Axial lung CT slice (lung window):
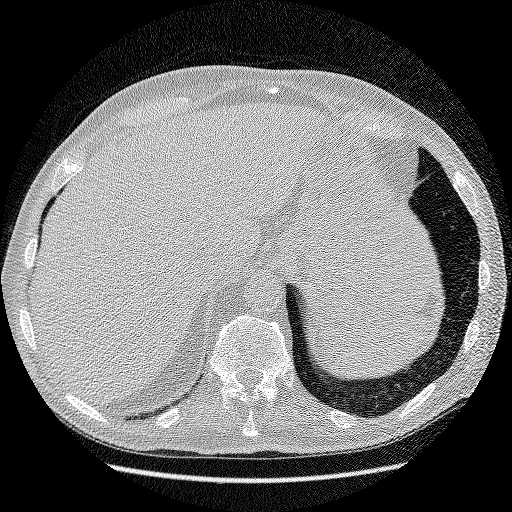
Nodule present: no